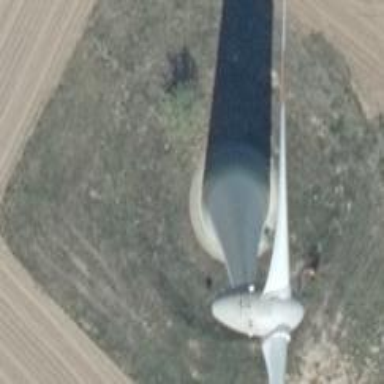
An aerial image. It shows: Wind power generator utilizing wind turbines.